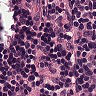
Metastatic tissue present: no